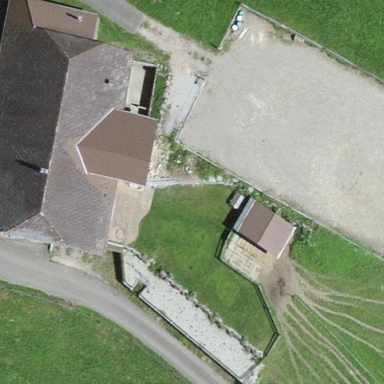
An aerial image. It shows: Farmyard area.